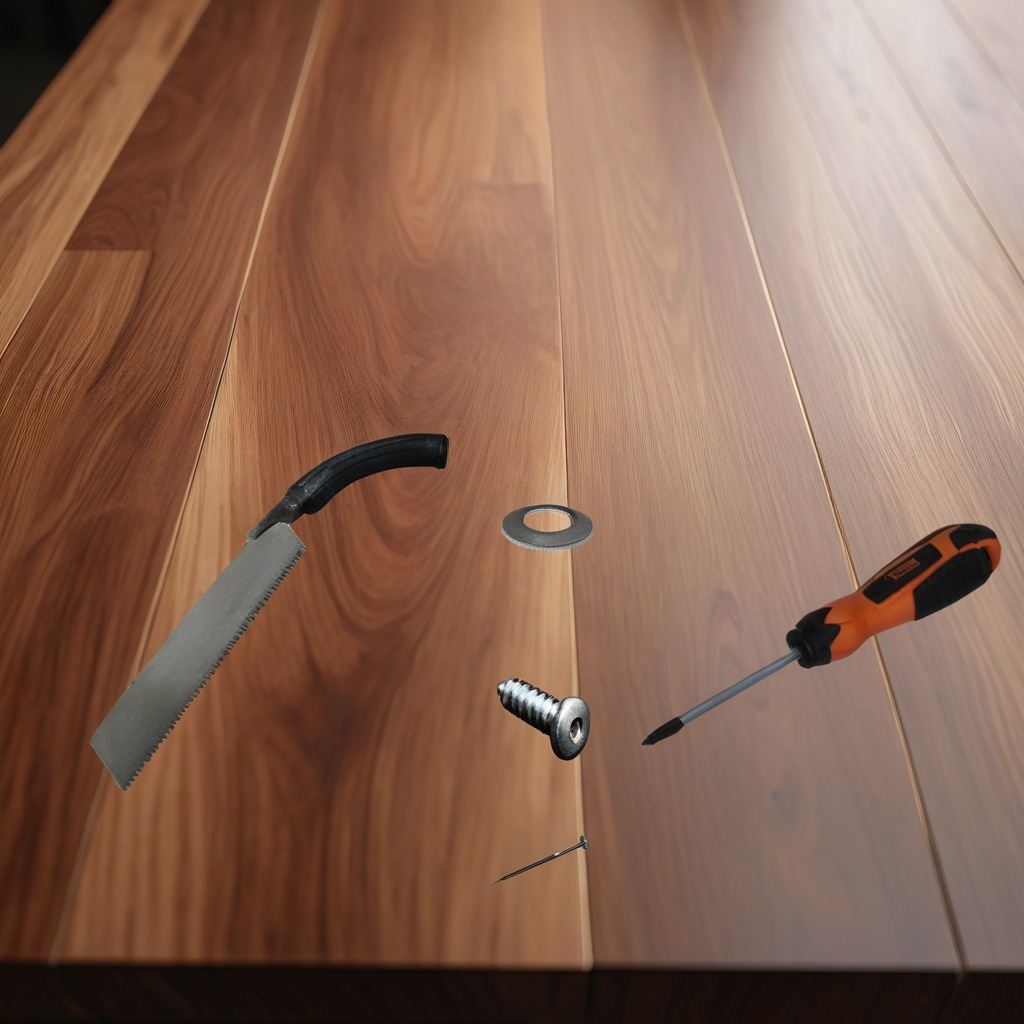
A flat metal washer, a metal machine screw, an iron nail, a handheld metal saw, and a screwdriver are lying on the wooden table in a carpentry studio.